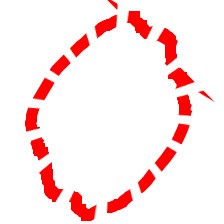
Shape: circle